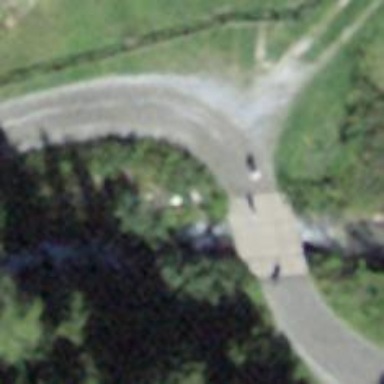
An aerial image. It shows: Track road with grade3 tracktype. The road has bridge.